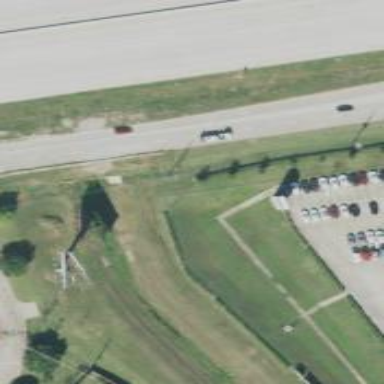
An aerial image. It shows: Secondary road with frontage road alongside.